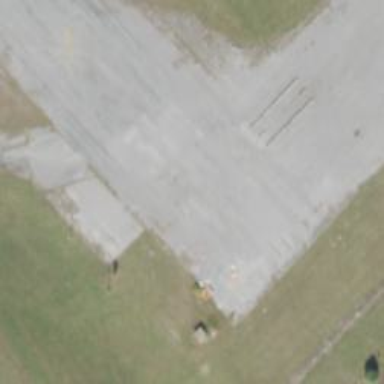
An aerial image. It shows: View of taxiway at the airport.